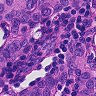
Metastatic tissue present: yes